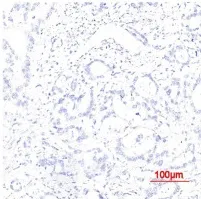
Imaging Features of DPC in case 1. (E-H) IHC showing tumors positive for CK7, CK19, and MUC1, and negative for MUC2.
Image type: pathology (immunostaining)